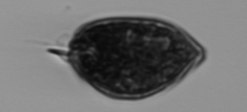
Label: Prorocentrum_micans